Chest X-ray:
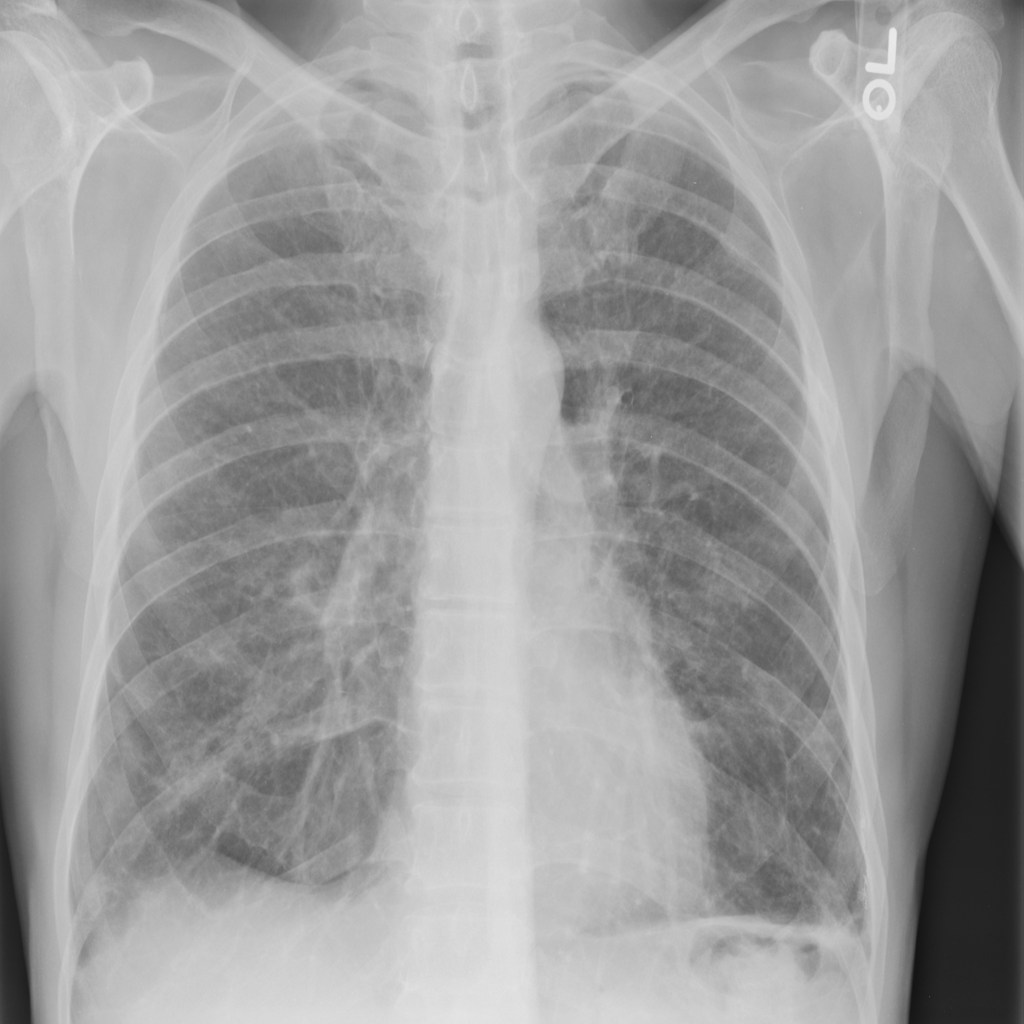
Findings: Fibrosis, Pleural Thickening
No abnormal finding: no